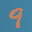
Label: 9